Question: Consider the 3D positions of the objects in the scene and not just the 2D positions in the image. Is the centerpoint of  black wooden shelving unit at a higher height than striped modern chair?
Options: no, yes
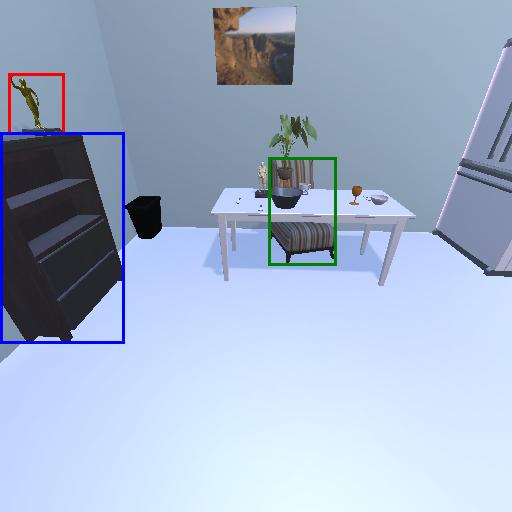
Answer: no